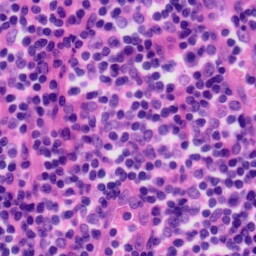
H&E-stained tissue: Tonsil